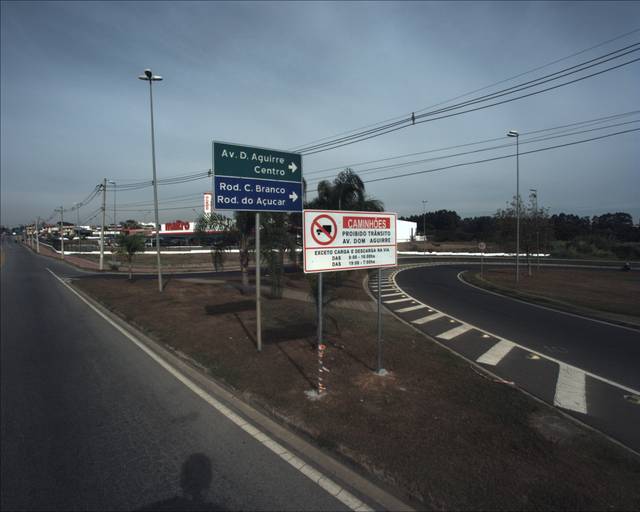
Region: Brazil
Coordinates: -23.47, -47.454